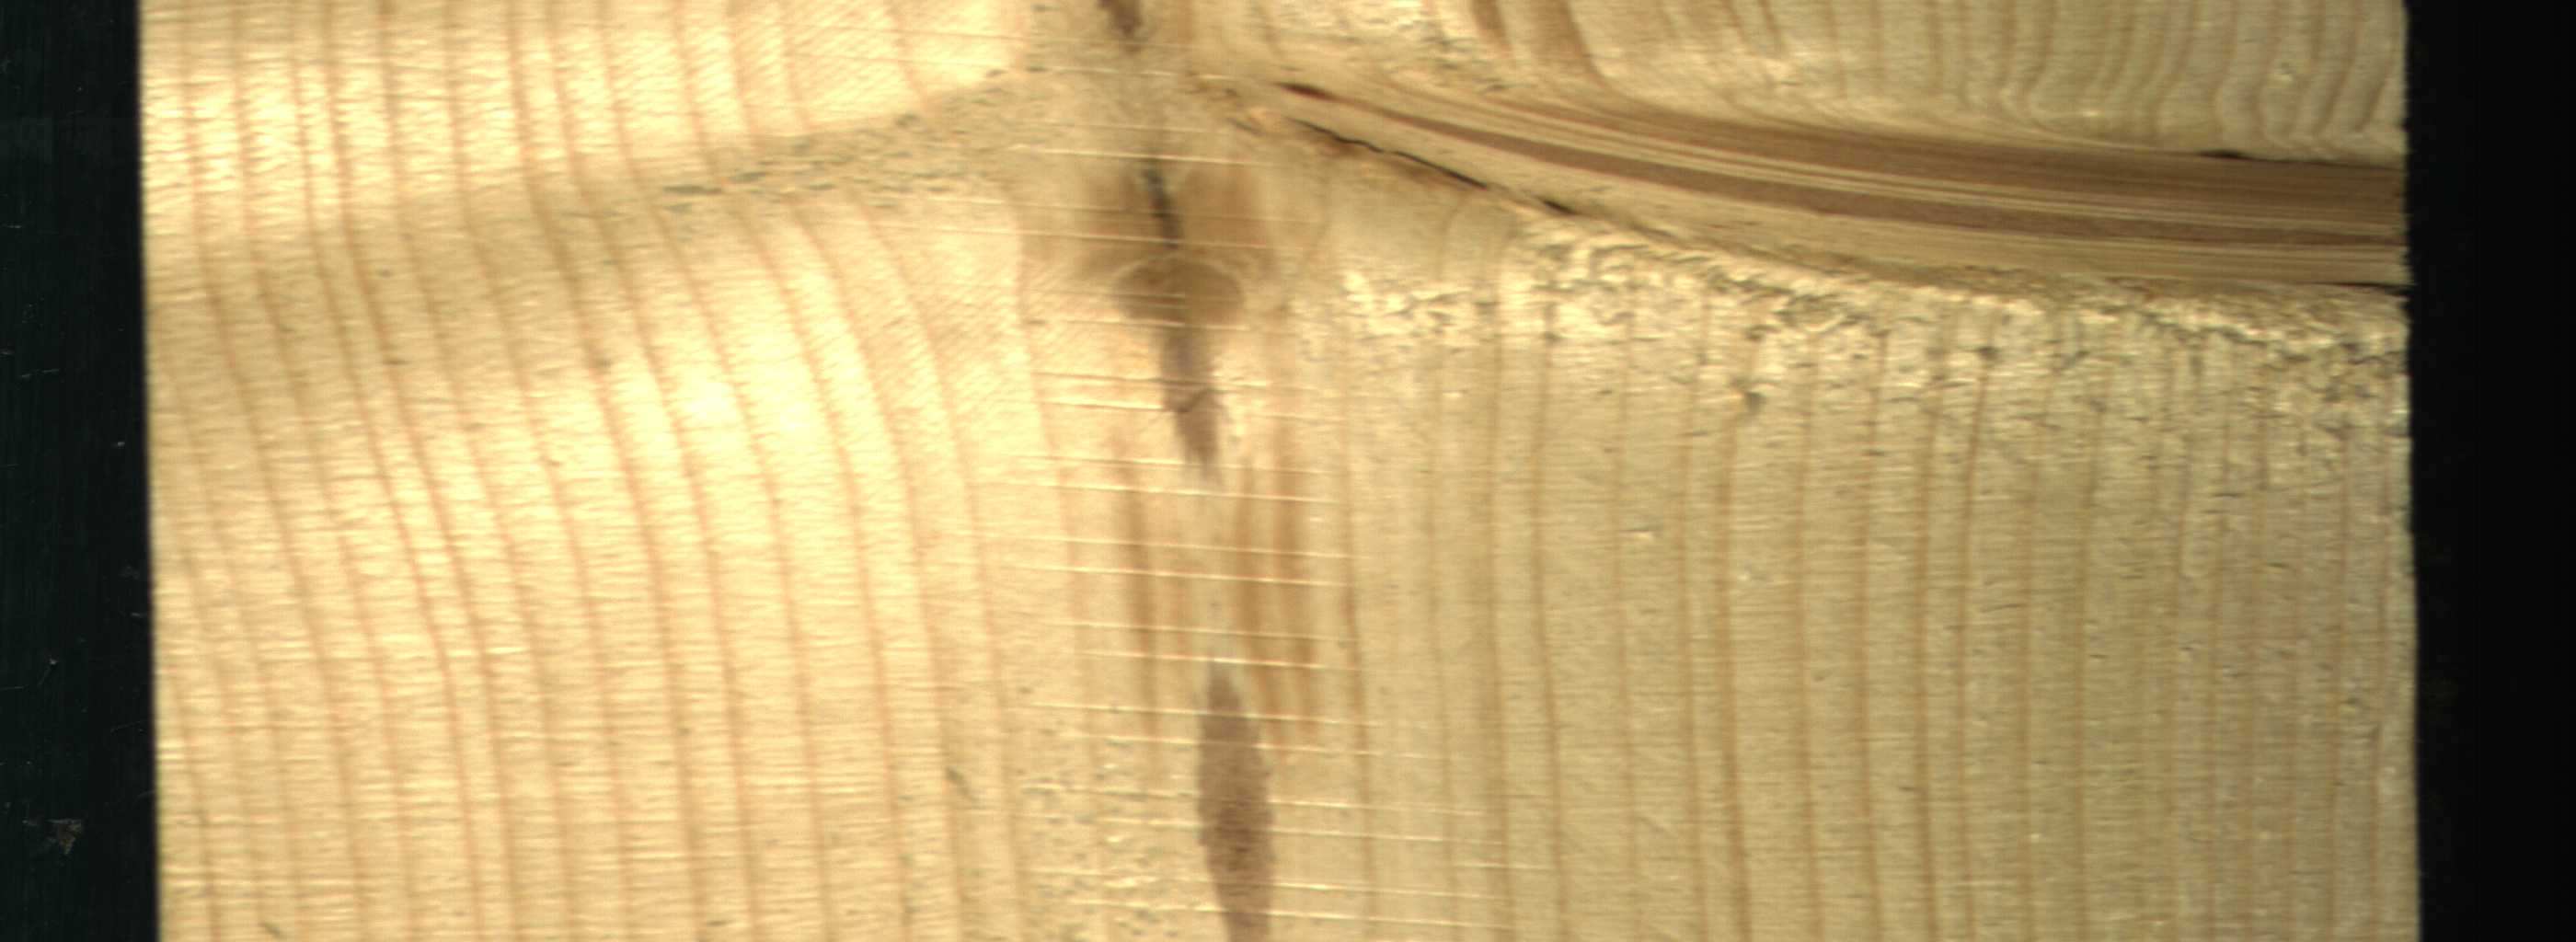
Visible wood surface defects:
Marrow
Marrow
Live_Knot